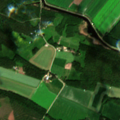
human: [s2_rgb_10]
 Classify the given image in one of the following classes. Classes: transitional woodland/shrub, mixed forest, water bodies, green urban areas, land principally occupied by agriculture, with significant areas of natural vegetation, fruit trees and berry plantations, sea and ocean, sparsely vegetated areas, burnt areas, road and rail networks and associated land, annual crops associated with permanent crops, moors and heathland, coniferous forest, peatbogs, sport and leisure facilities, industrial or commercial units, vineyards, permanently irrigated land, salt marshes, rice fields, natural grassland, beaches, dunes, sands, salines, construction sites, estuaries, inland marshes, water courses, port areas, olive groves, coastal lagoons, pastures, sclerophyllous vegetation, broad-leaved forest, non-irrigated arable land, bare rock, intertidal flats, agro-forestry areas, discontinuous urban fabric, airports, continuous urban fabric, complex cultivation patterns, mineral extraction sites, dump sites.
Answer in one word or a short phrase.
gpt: non-irrigated arable land, land principally occupied by agriculture, with significant areas of natural vegetation, broad-leaved forest, coniferous forest, mixed forest